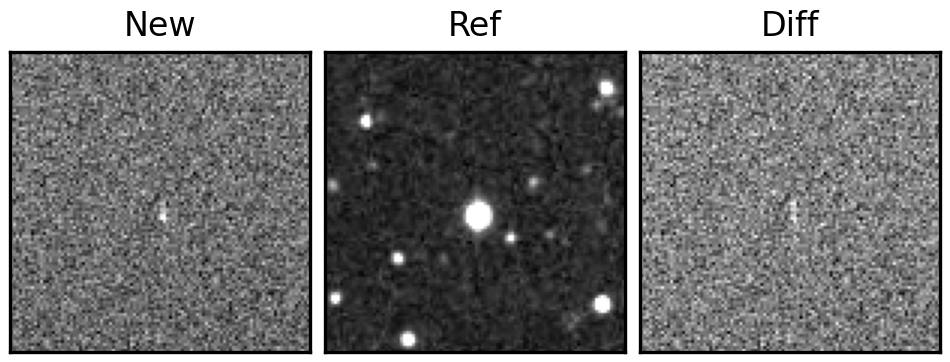
Label: bogus